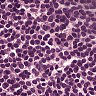
Metastatic tissue present: no